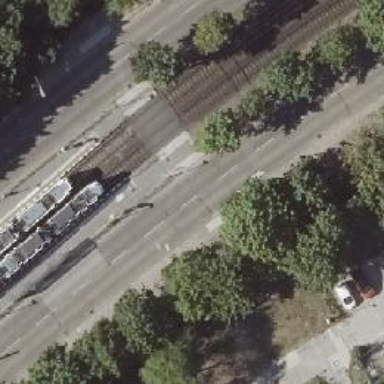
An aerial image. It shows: Uncontrolled tram crossing.